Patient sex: M
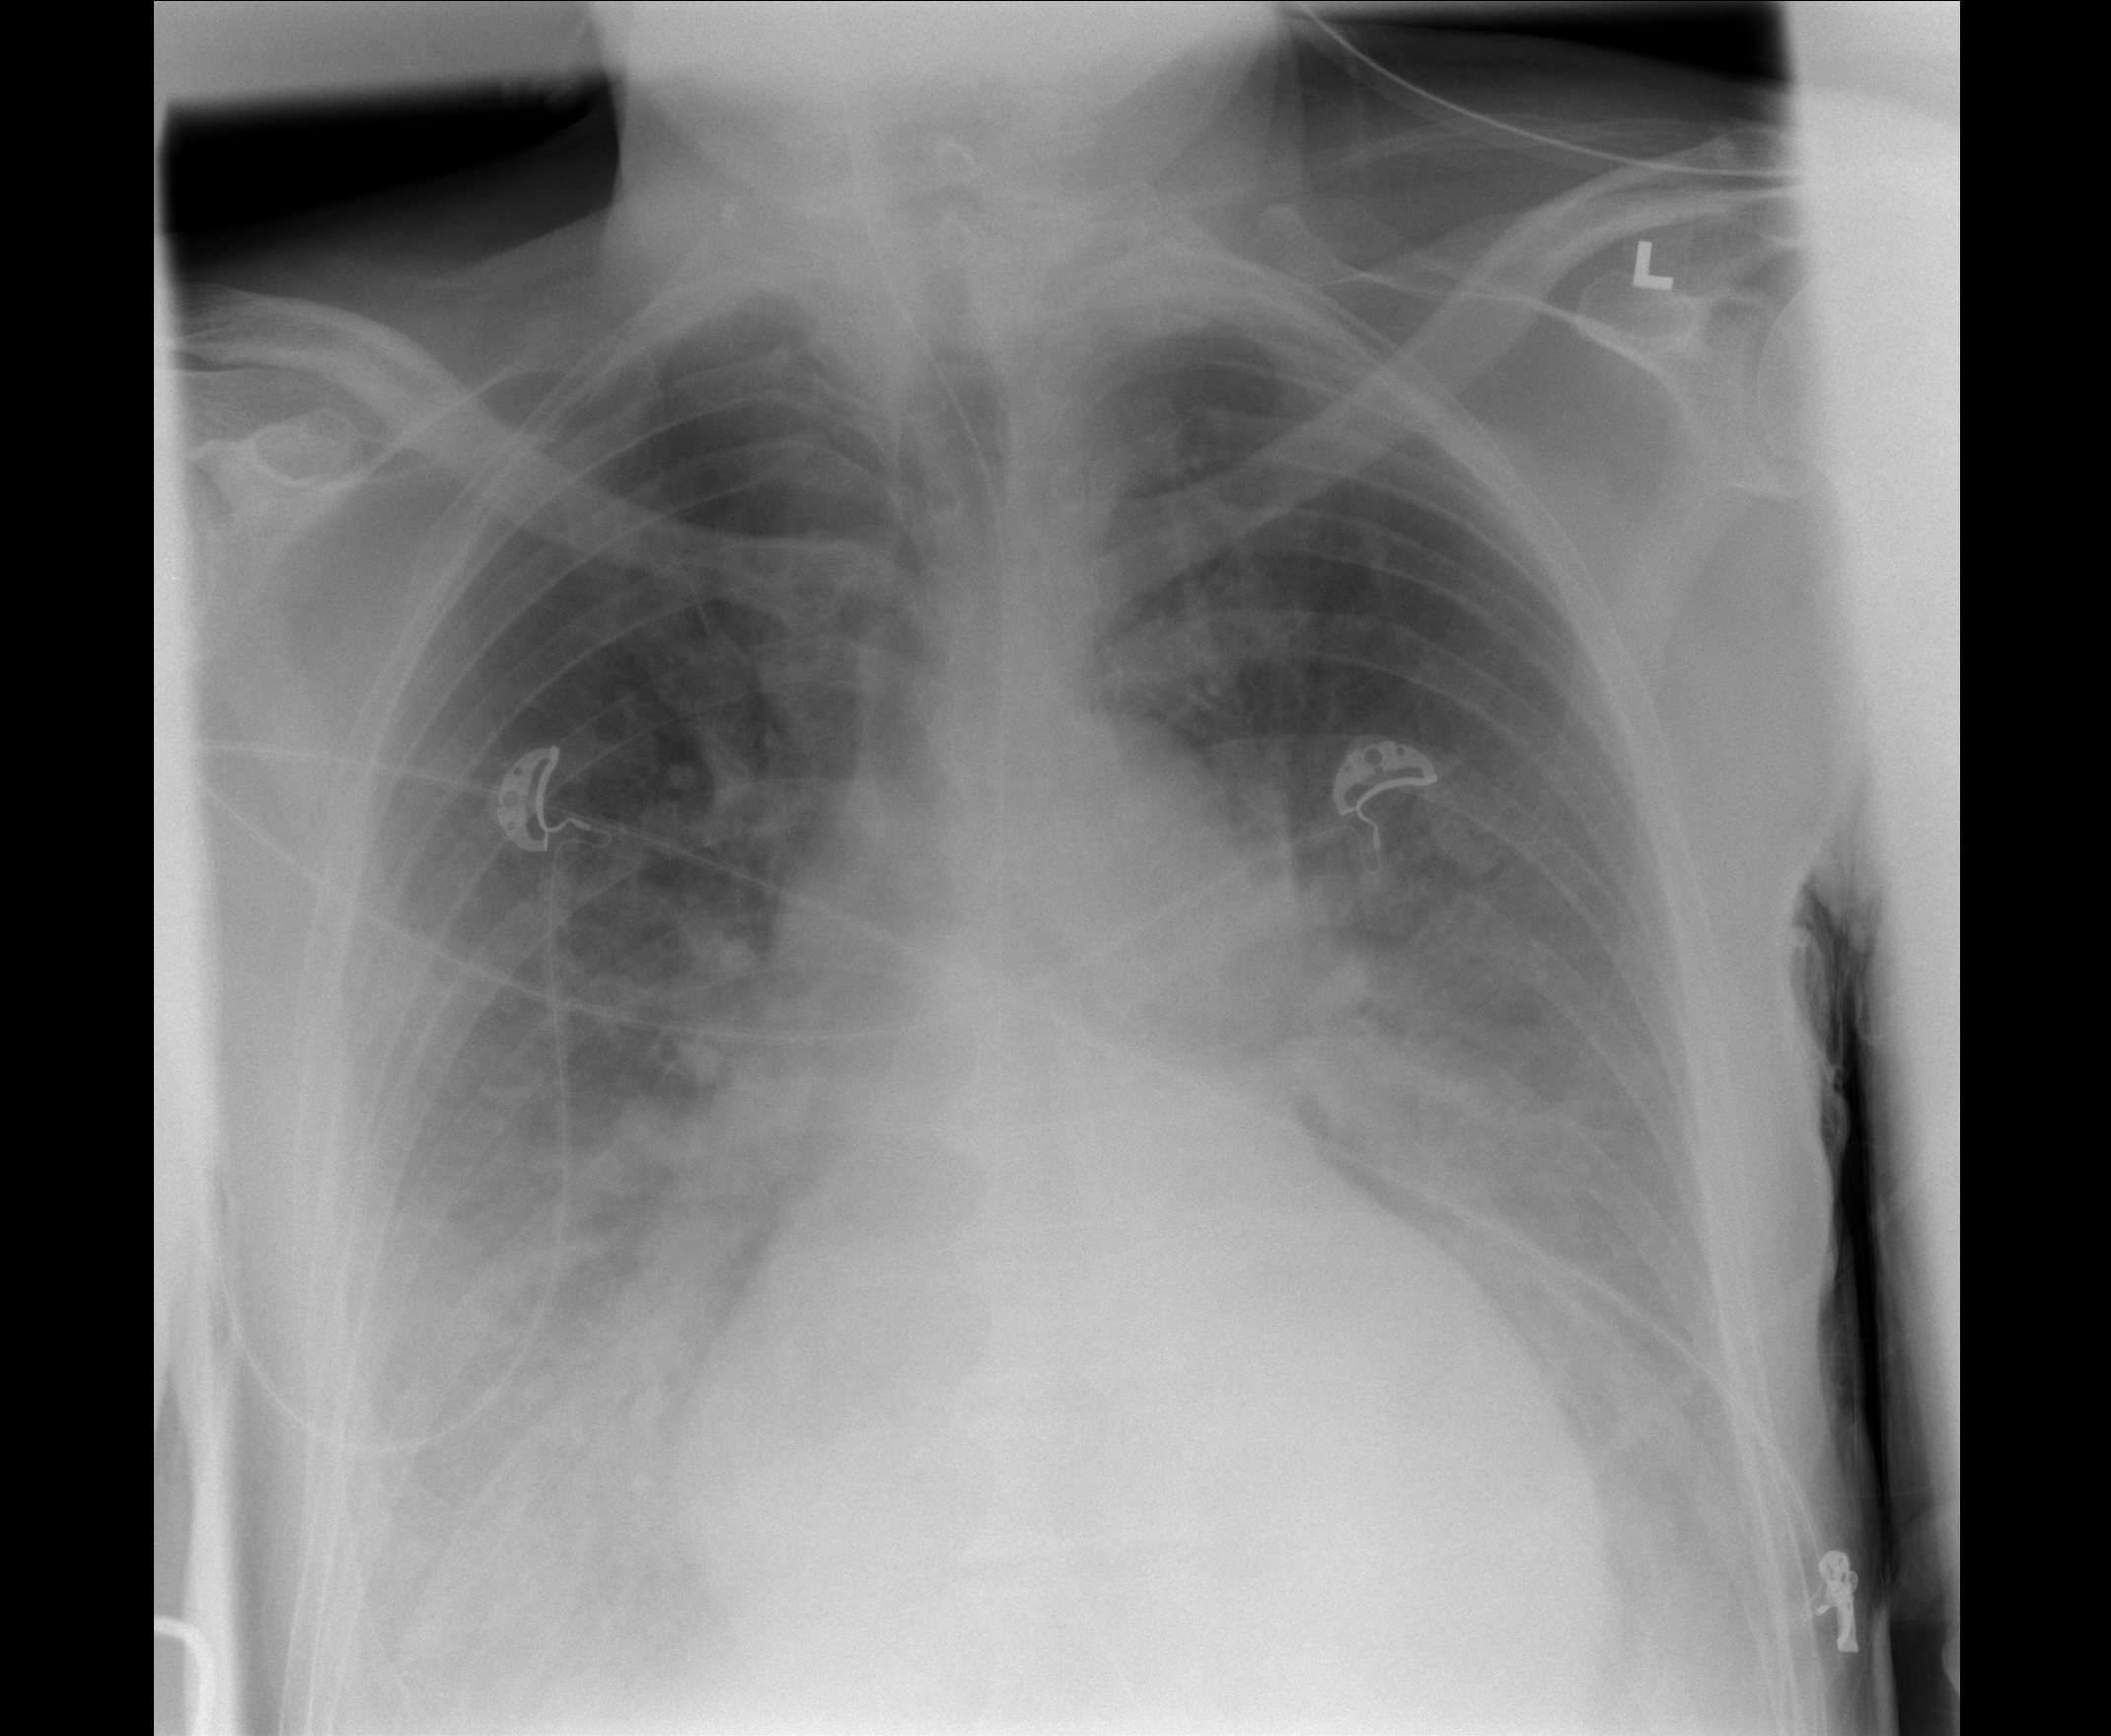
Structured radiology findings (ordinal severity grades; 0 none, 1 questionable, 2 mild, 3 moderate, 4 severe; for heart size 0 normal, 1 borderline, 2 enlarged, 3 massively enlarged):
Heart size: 2
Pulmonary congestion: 3
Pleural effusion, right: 3
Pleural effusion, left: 3
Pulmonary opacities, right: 0
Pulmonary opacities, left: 0
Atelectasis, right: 0
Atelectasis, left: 0